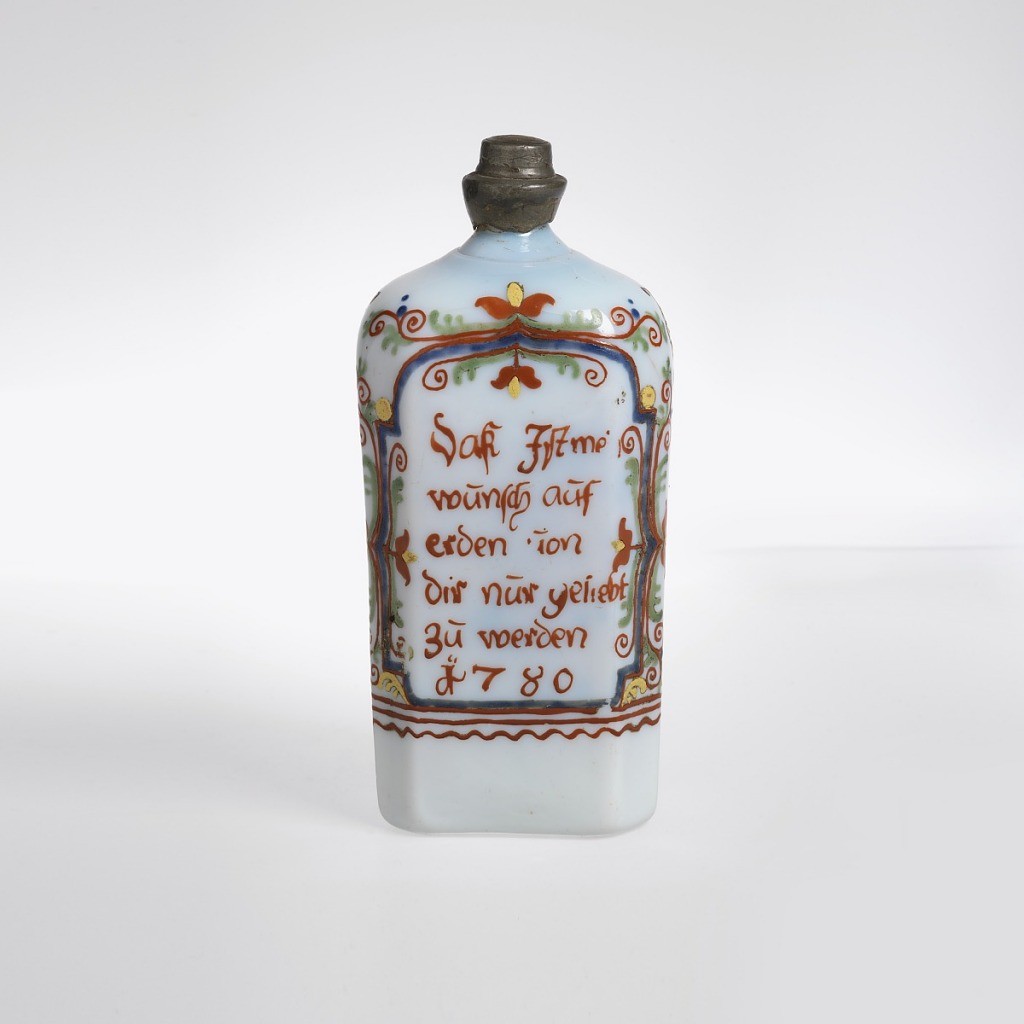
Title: Flask and stopper
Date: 18th century
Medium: Glass
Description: Light blue/white milky glass, painted love birds painted on body.